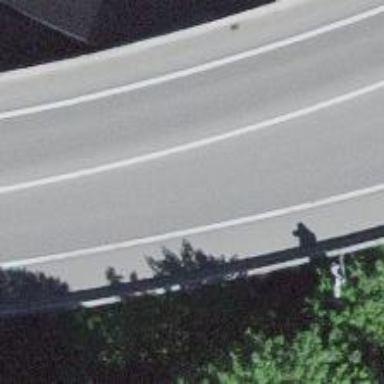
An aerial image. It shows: Motorroad bridge with asphalt surface. It is classified as trunk highway.